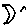
Label: moon